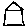
Label: house